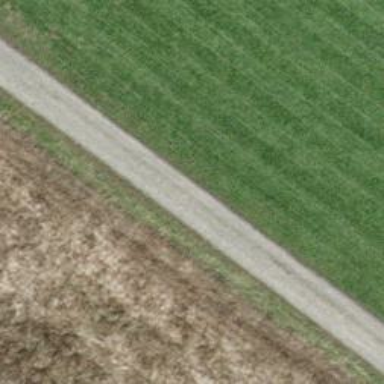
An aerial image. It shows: Track with compacted grade 2 surface.